Field crop: maize
Growth stage: 1
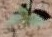
Species: datura